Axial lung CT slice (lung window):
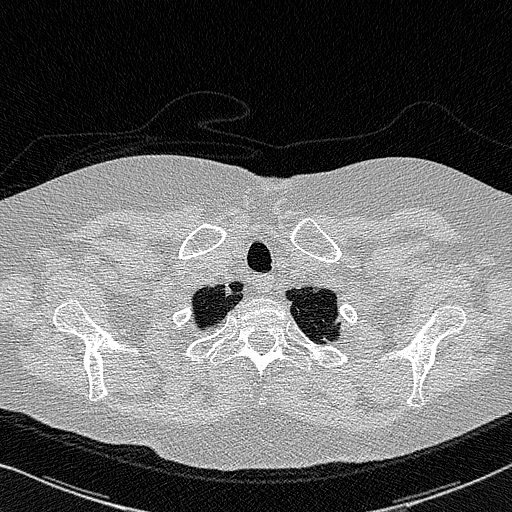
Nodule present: no